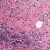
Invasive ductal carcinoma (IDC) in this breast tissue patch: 0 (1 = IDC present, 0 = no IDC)